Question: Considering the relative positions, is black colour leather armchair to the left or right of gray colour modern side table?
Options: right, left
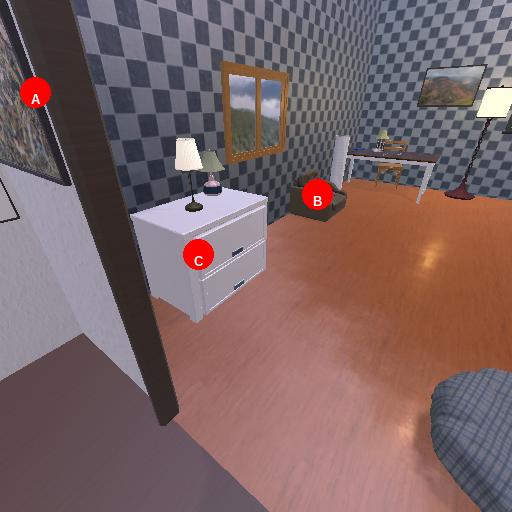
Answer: right